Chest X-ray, PA view. Patient: 57 years old, sex F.
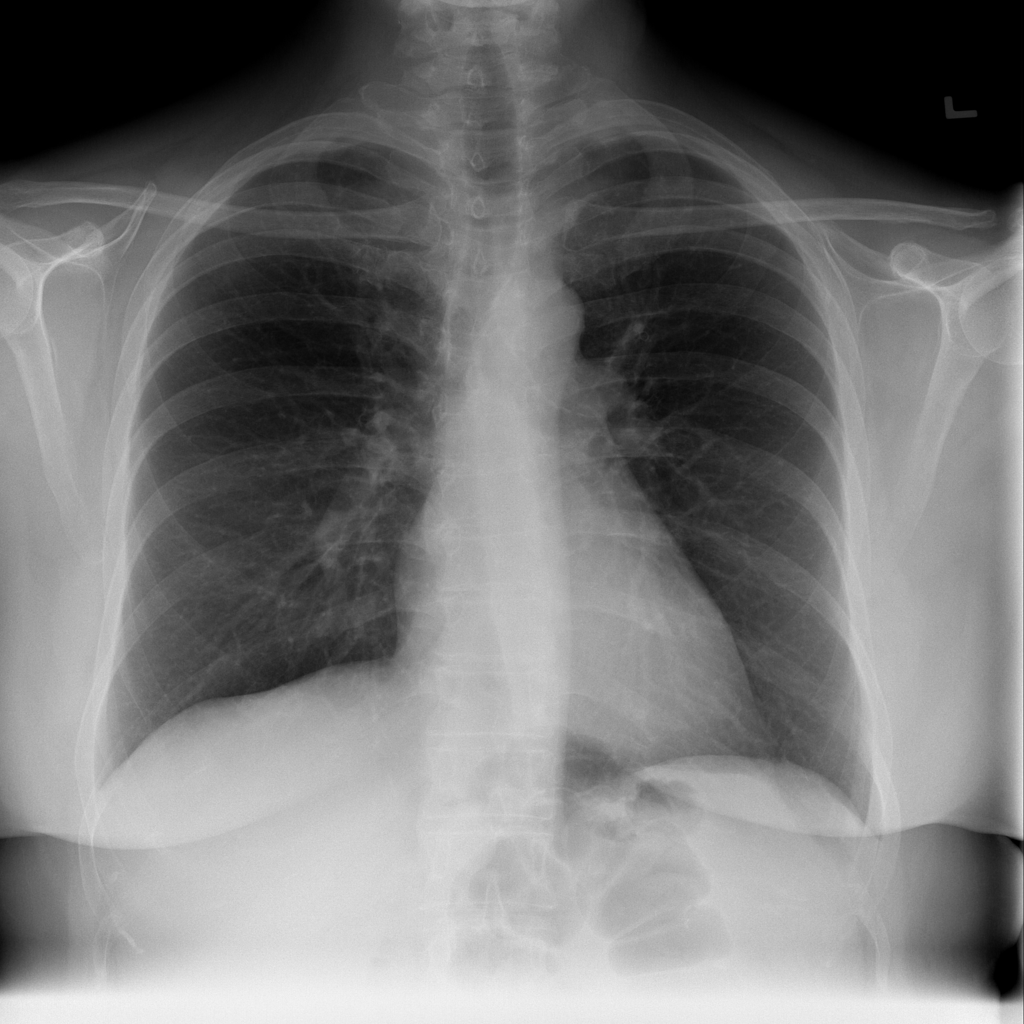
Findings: Infiltration